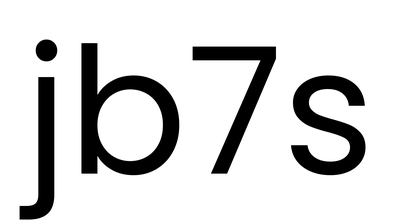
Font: Poppins-Regular